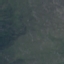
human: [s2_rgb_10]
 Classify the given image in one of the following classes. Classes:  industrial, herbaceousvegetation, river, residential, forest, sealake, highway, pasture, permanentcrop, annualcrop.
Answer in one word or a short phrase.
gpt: HerbaceousVegetation